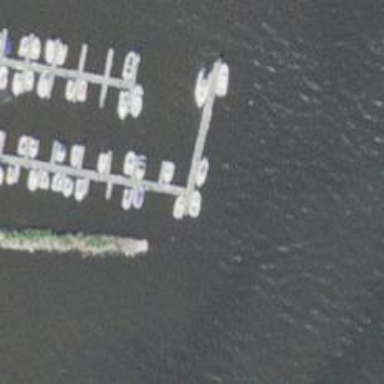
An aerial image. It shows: Man-made pier.